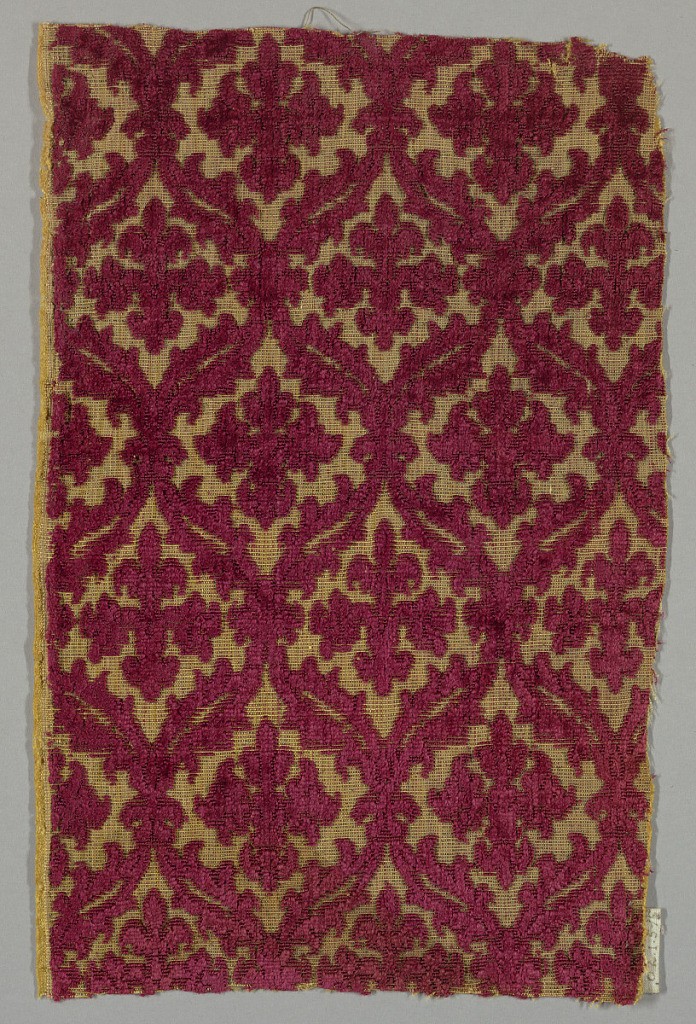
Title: Fragment
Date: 17th century
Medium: silk Technique: supplementary warp forming cut and uncut raised pile in plain weave foundation
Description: Leaves forming cartuches which contain plant form in red on tan.